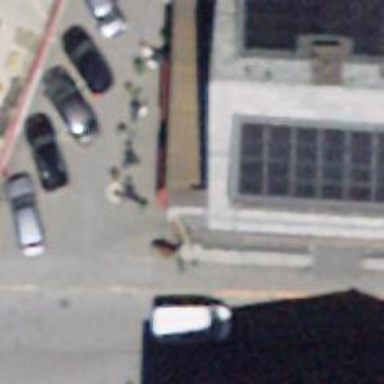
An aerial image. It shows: Café.